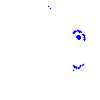
Particle: kaon